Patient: sex F, age 66
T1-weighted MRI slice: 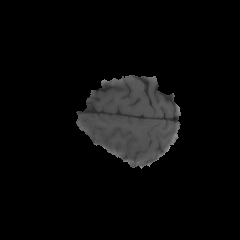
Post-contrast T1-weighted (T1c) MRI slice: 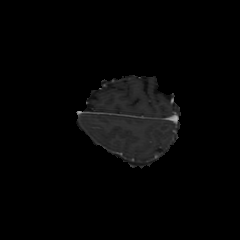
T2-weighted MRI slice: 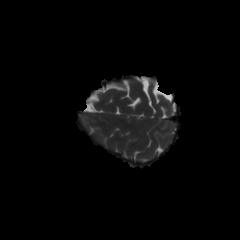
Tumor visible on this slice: yes
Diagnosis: Glioblastoma, IDH-wildtype
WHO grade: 4